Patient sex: M
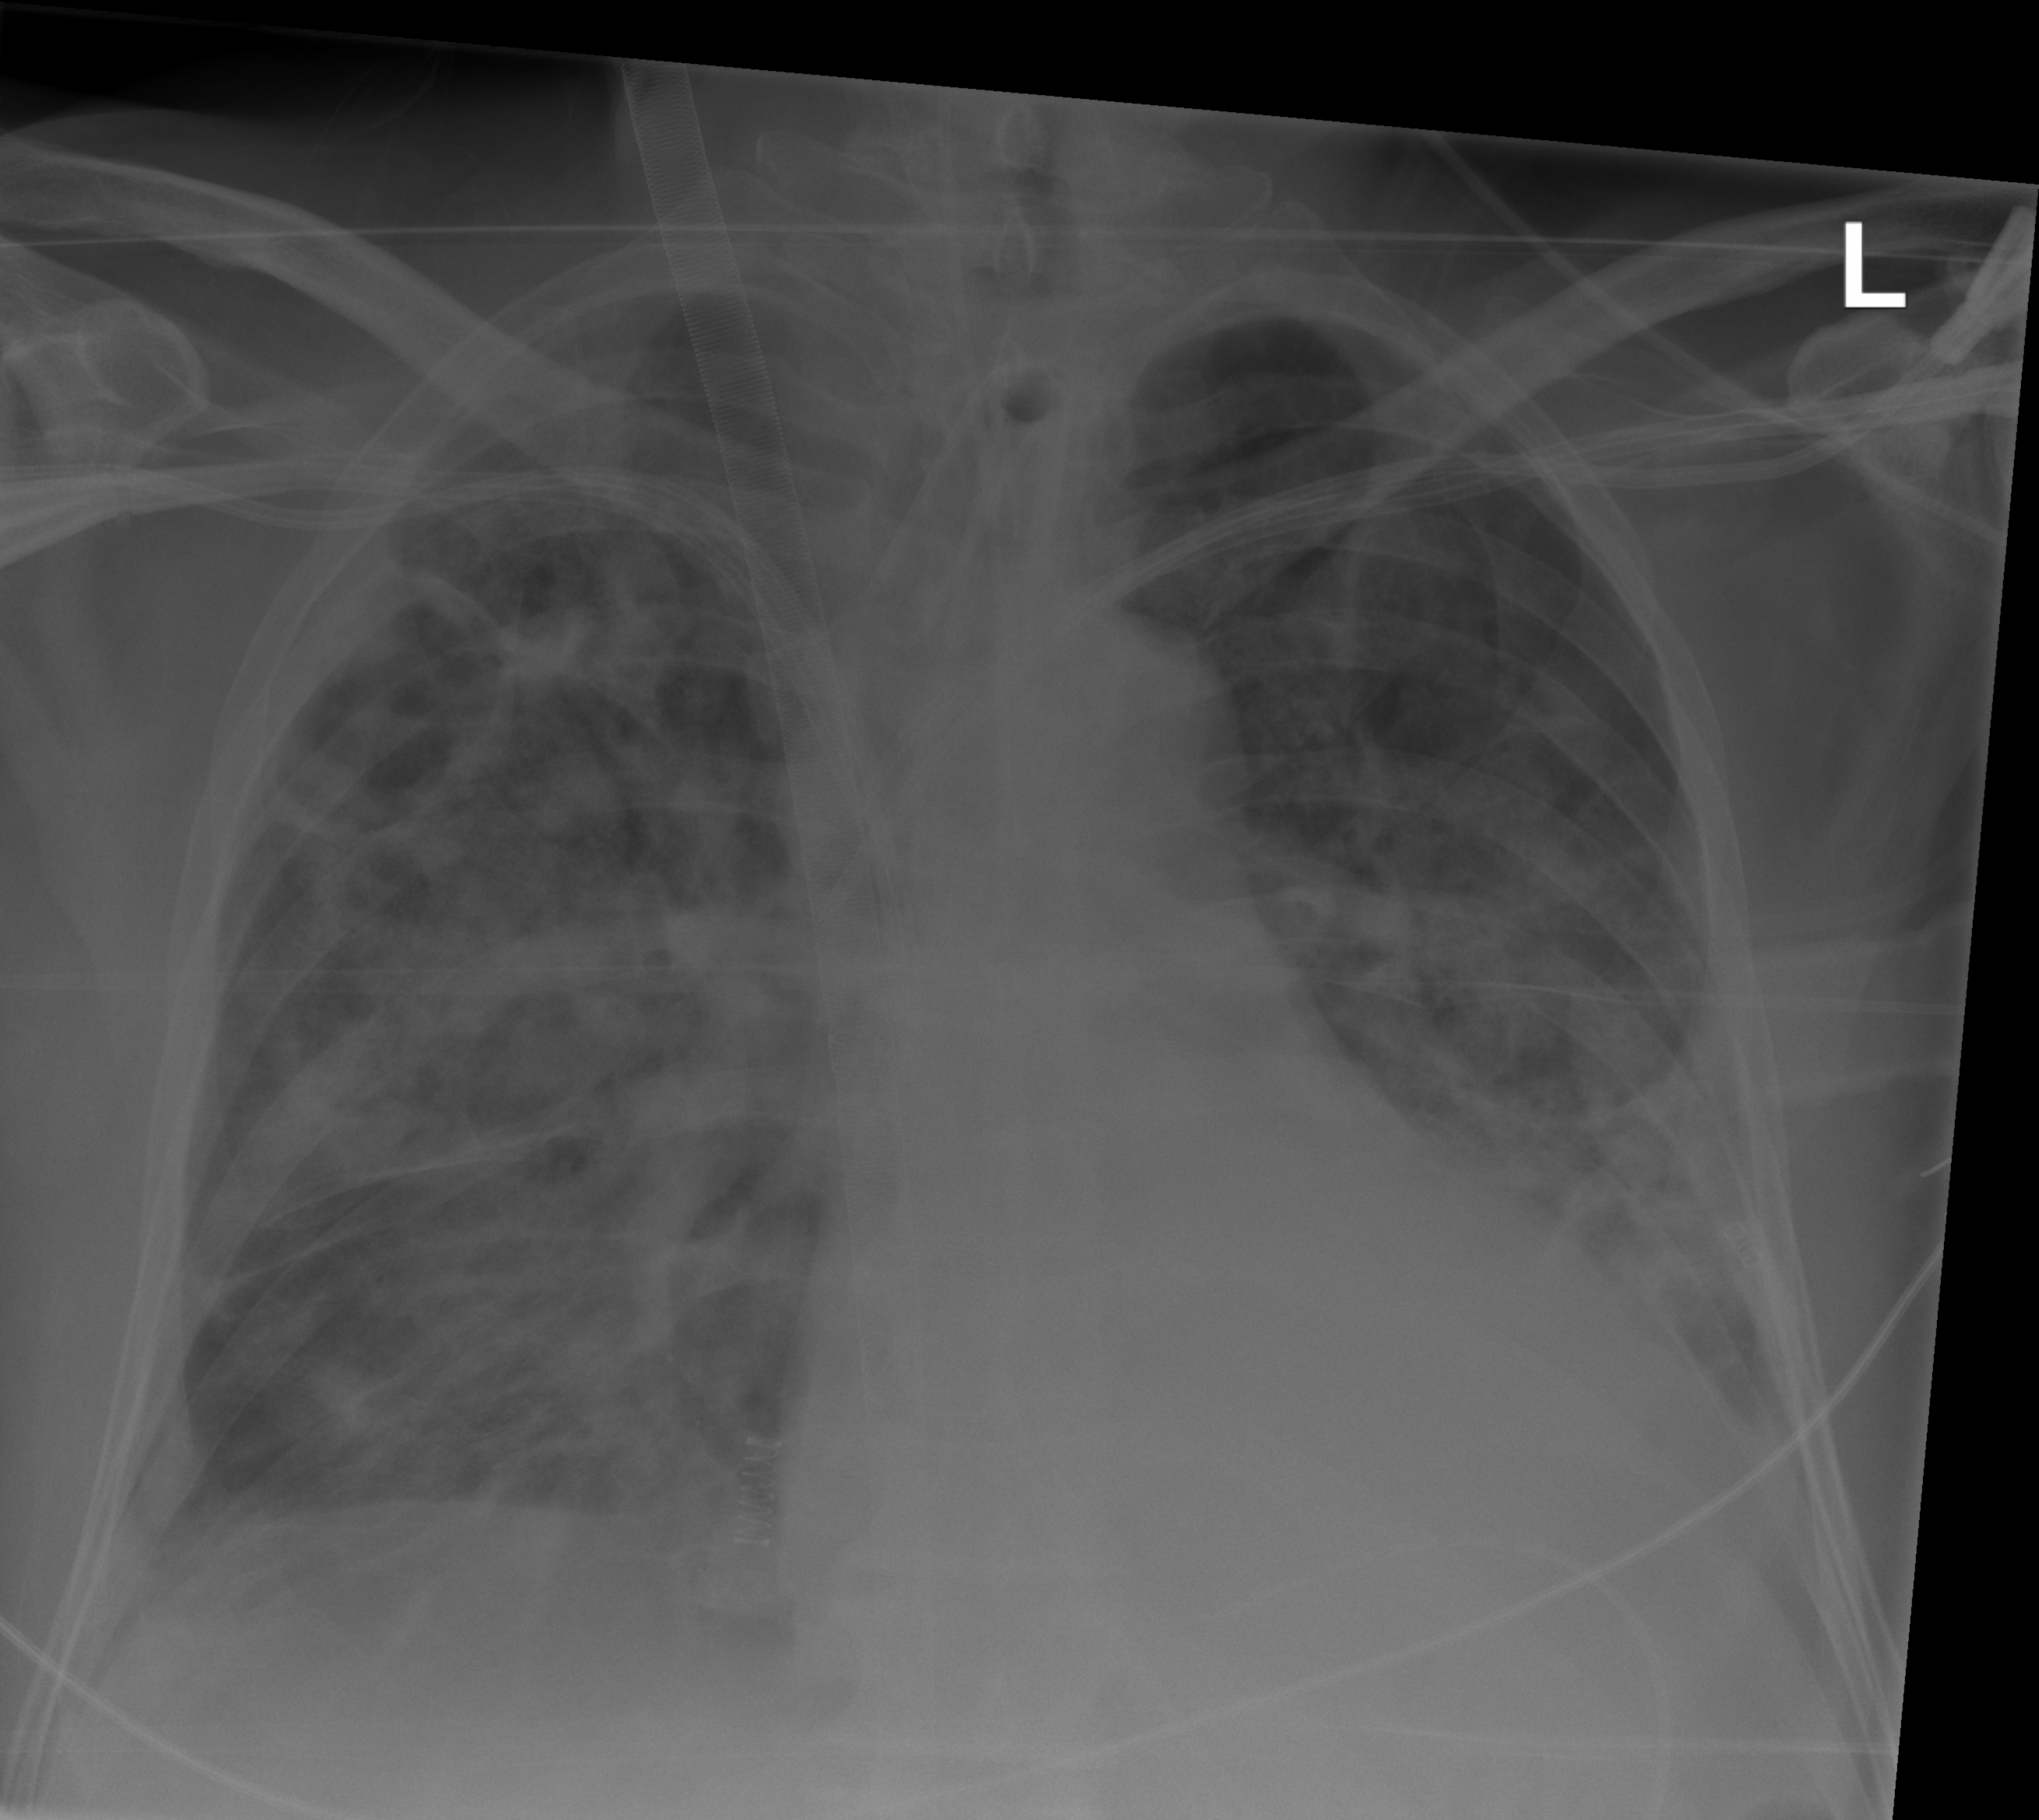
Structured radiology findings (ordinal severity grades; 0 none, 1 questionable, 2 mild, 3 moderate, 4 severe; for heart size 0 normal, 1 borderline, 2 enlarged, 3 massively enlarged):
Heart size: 2
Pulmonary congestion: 2
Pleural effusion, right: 2
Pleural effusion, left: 2
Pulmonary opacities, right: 3
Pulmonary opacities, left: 3
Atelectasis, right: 2
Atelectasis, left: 3